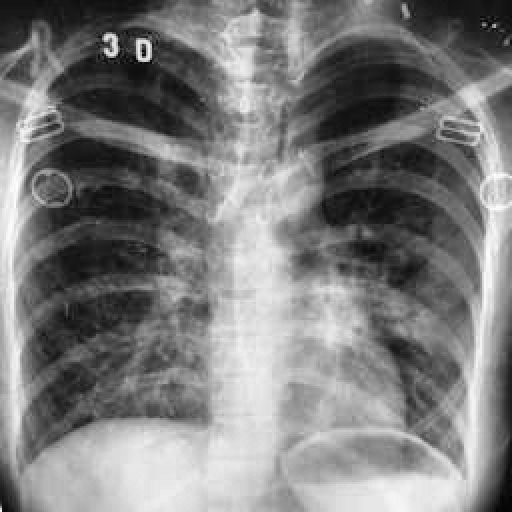
Finding: TUBERCULOSIS